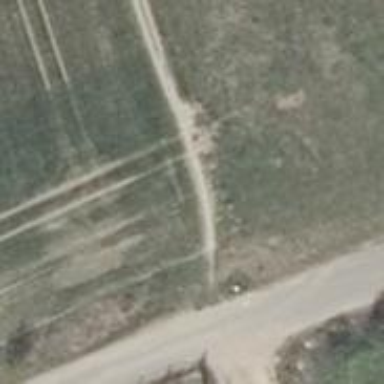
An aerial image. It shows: Ground path.